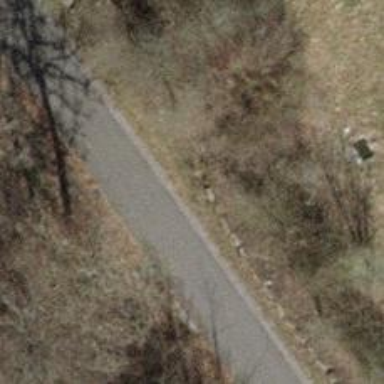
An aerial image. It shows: Paved path.